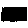
Label: star